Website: apple
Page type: store-pickup
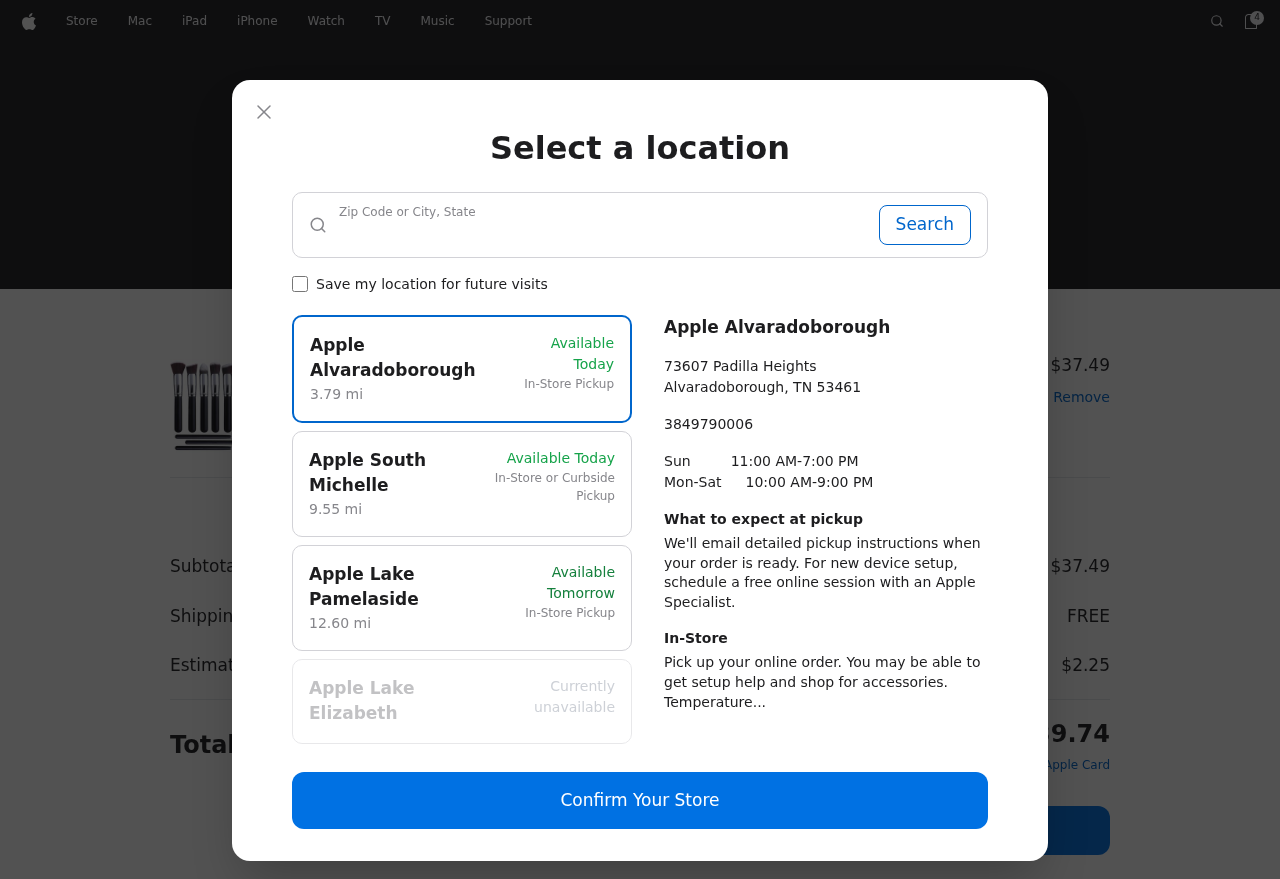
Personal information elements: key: PII_CITY_STATE
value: Richardland, TN
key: PII_LOCATION1_CITY
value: Apple Alvaradoborough
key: PII_LOCATION1_CITY_STATE_ZIP
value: Alvaradoborough, TN 53461
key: PII_LOCATION1_STREET
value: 73607 Padilla Heights
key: PII_LOCATION2_CITY
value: Apple South Michelle
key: PII_LOCATION3_CITY
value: Apple Lake Pamelaside
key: PII_LOCATION4_CITY
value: Apple Lake Elizabeth
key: PII_PHONE
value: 3849790006
Product elements: key: PRODUCT1_NAME
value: EONO Essential Makeup Brush Set Premium Synthetic Kabuki Foundation Face Powder Blush Eye Shadow Bru
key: PRODUCT1_PRICE
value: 37.49
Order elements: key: ORDER_NUM_ITEMS
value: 4
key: ORDER_TOTAL
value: $39.74
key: ORDER_SUBTOTAL
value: $37.49
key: ORDER_SHIPPING_COST
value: FREE
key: ORDER_TAX
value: $2.25
Search elements: key: SEARCH_CITY_STATE
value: Richardland, TN